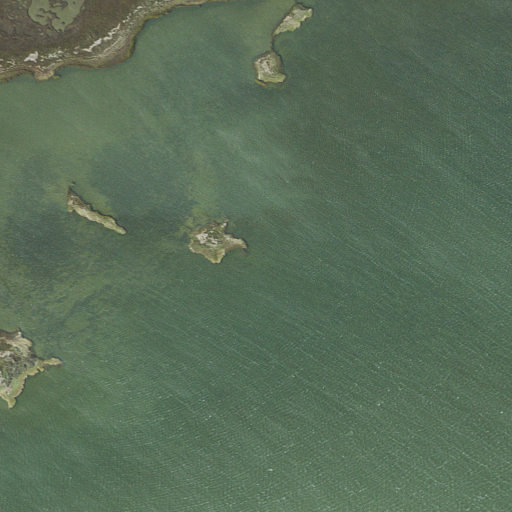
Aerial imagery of island in Maryland named Cow Gap Island containing open water and herbaceous wetlands